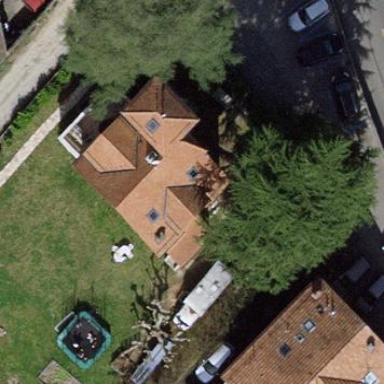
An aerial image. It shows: Garden enclosed by fence.